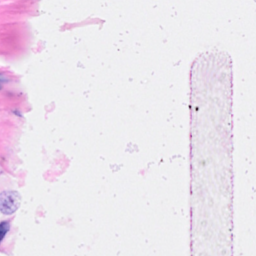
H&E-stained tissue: Breast